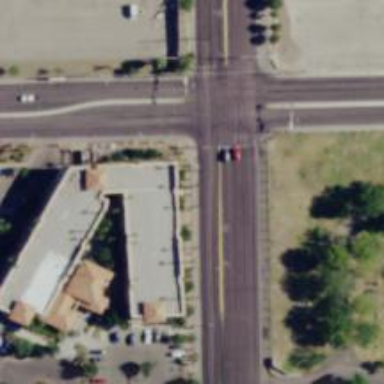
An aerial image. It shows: Solid stop line on the road.